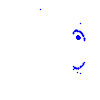
Particle: pion